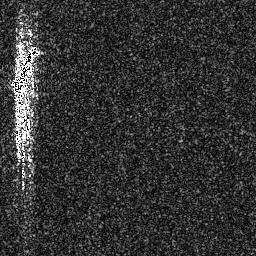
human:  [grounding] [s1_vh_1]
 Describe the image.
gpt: In the satellite image, there is  <ref>1 medium ship </ref> <box>[[3, 16, 14, 38, 0]]</box> located at top left.